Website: macys
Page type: payment
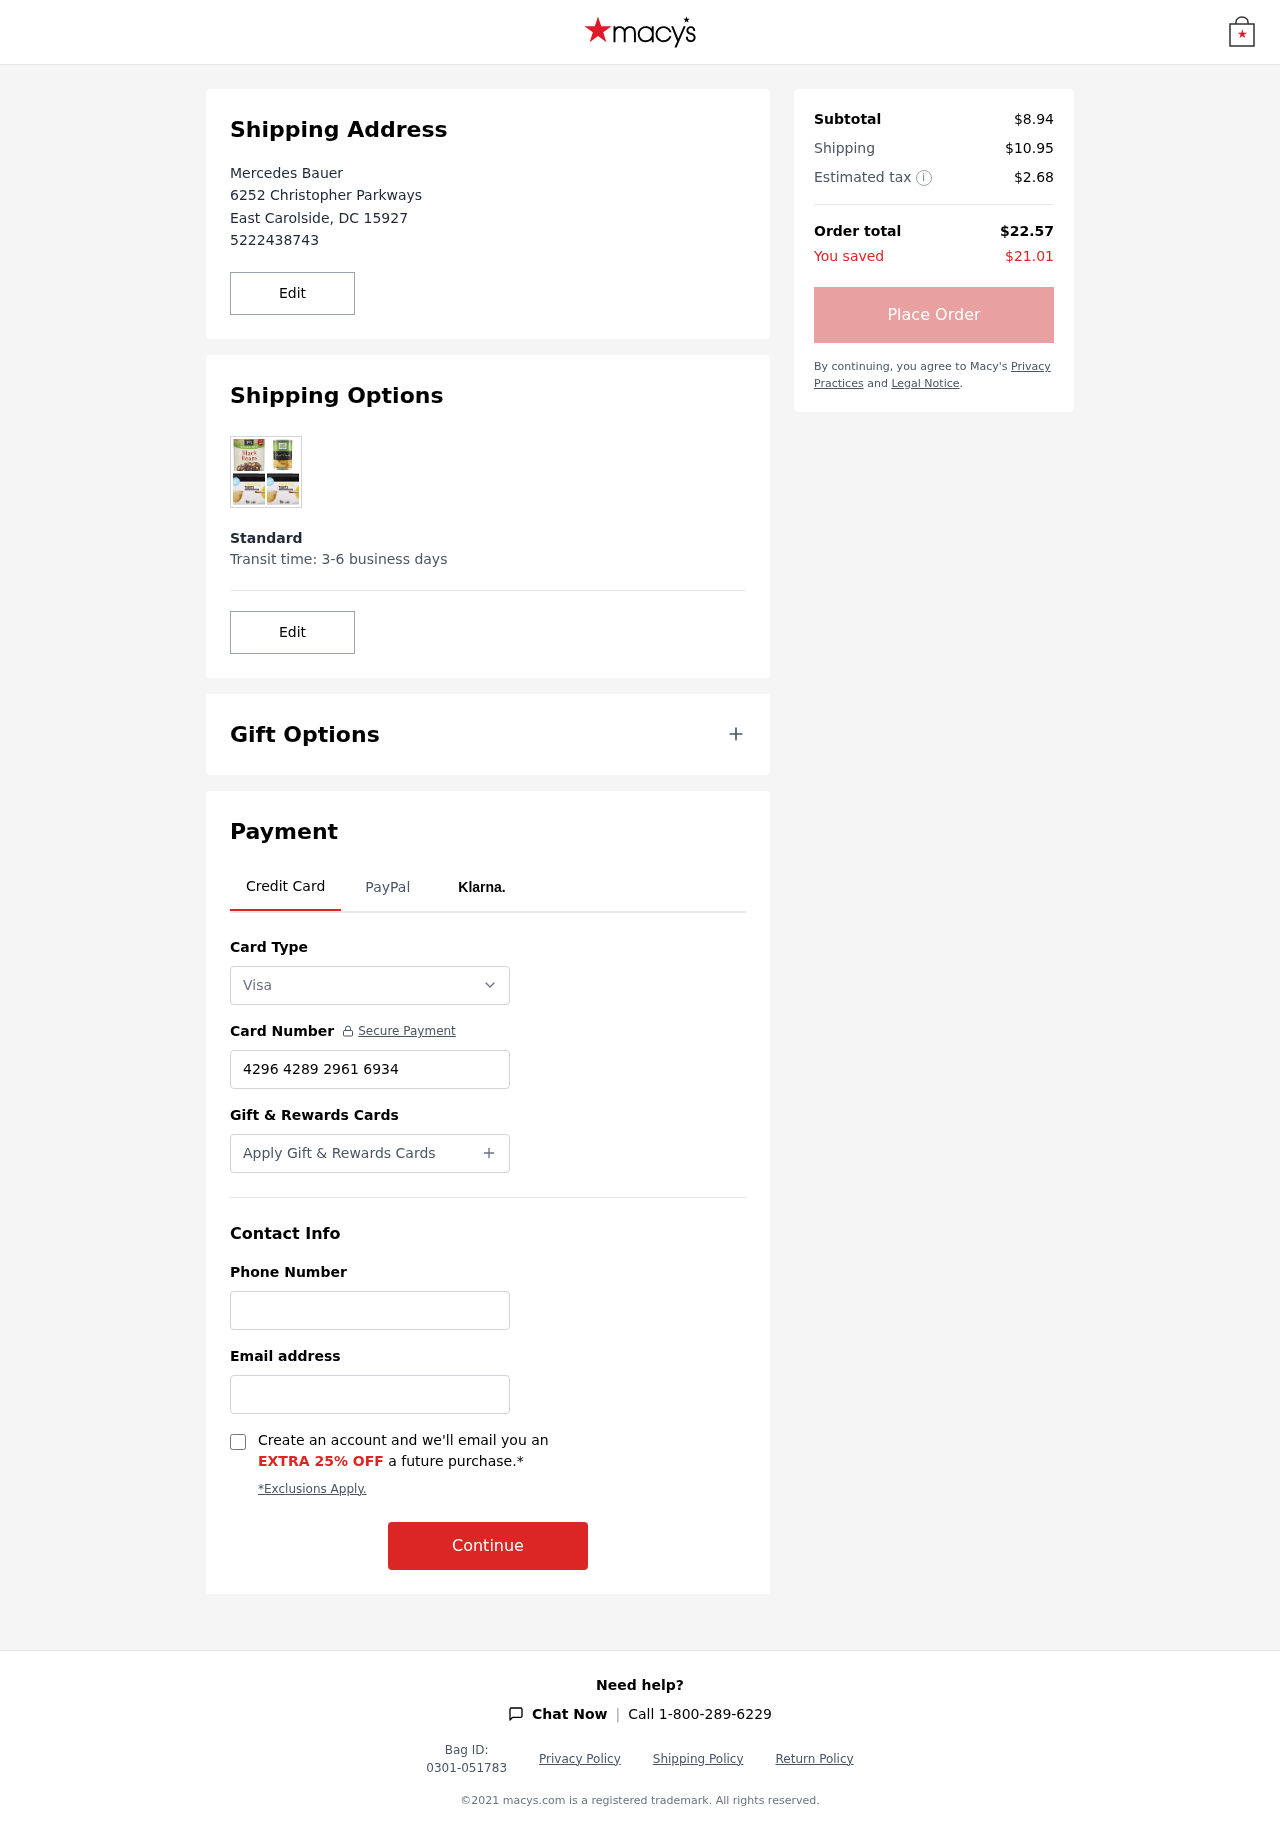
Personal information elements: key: PII_CARD_NUMBER
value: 4296 4289 2961 6934
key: PII_CARD_TYPE
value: Visa
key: PII_CITY
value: East Carolside
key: PII_EMAIL
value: mercedes_bauer@gmail.com
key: PII_FULLNAME
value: Mercedes Bauer
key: PII_PHONE
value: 5222438743
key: PII_POSTCODE
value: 15927
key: PII_STATE_ABBR
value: DC
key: PII_STREET
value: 6252 Christopher Parkways
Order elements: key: ORDER_SUBTOTAL
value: $8.94
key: ORDER_SHIPPING_COST
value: $10.95
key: ORDER_TAX
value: $2.68
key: ORDER_TOTAL
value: $22.57
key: ORDER_SAVINGS
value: $21.01